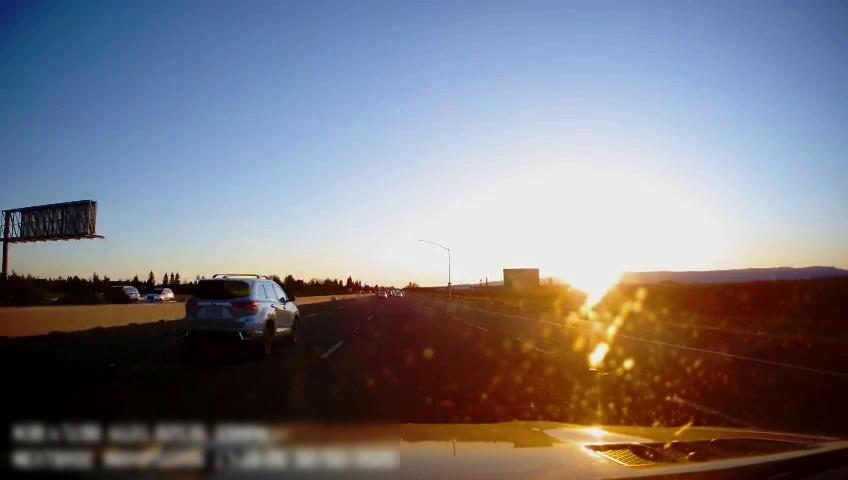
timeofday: Day
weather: Sunny
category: Drivable Space
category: Vehicles | Car
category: Vehicles | SUV
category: Vehicles | SUV
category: Vehicles | SUV
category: Lanes | Alternate Lane
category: Lanes | Current Lane
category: Lanes | Alternate Lane
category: Lanes | Alternate Lane
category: Lanes | Alternate Lane
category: Traffic | Signs